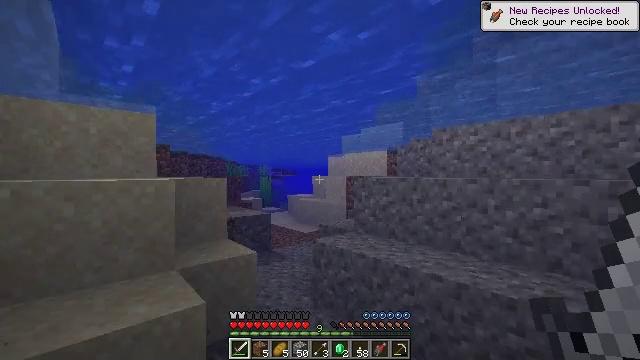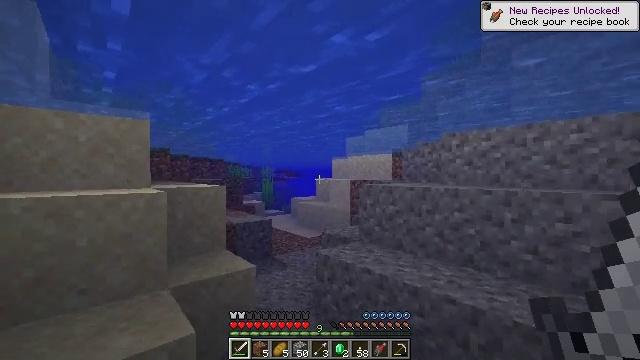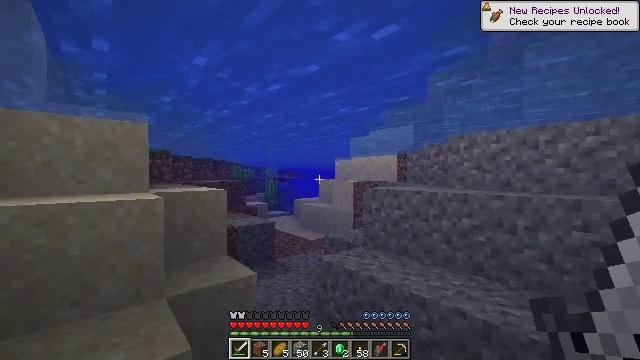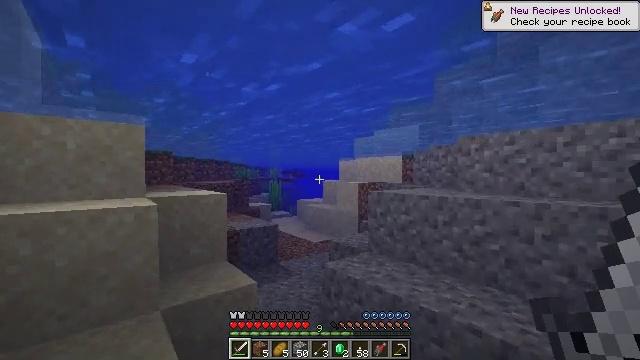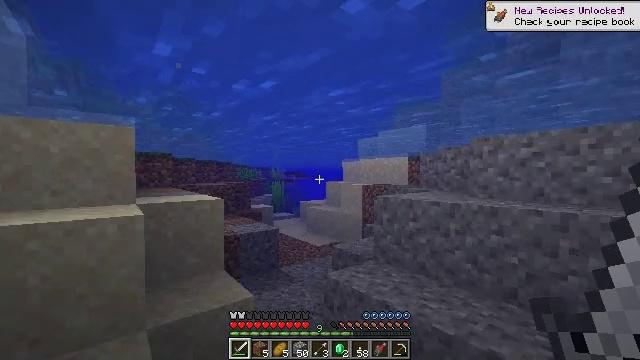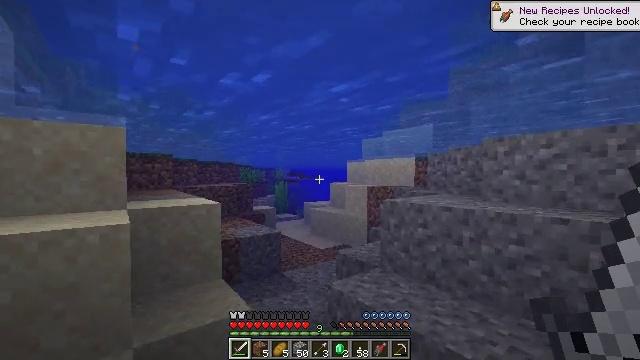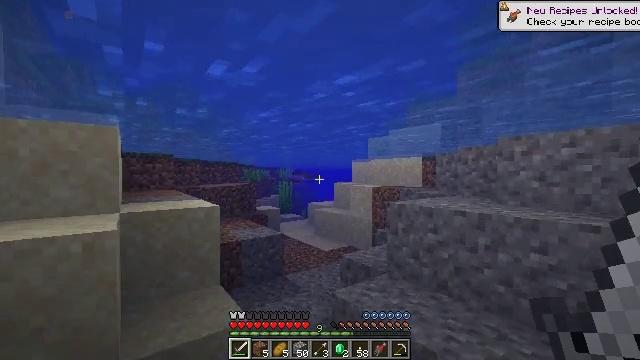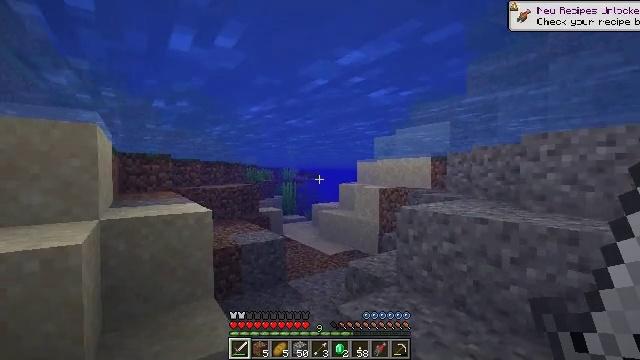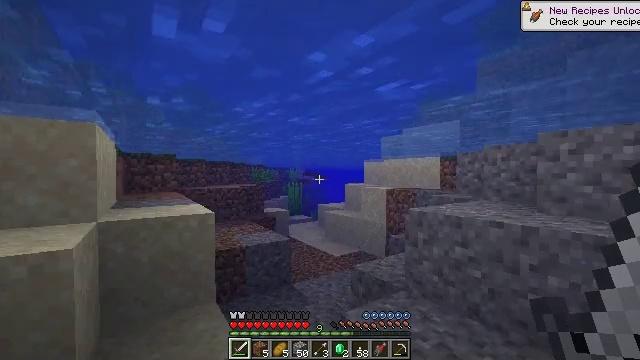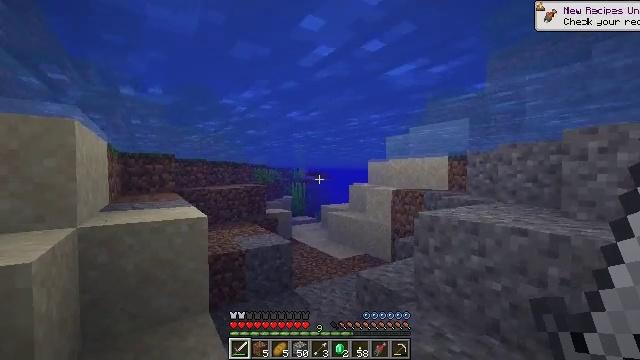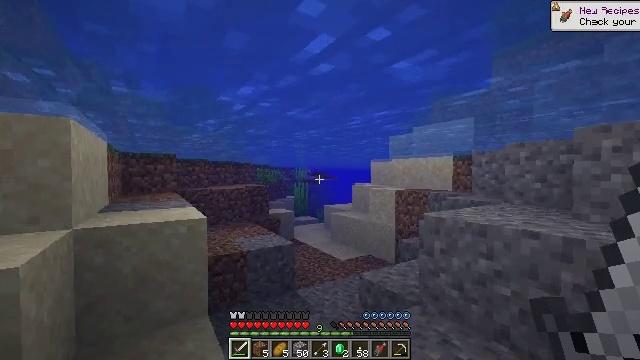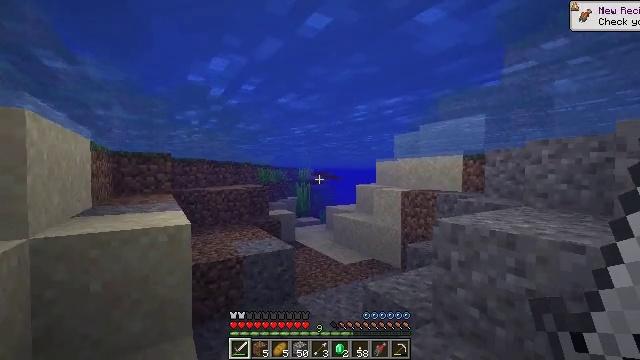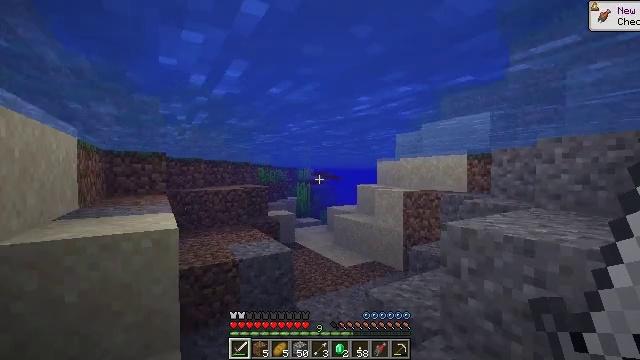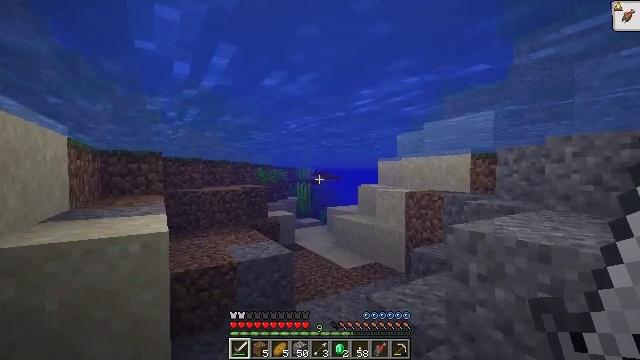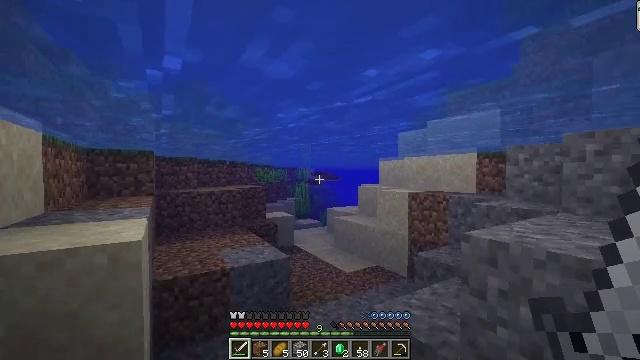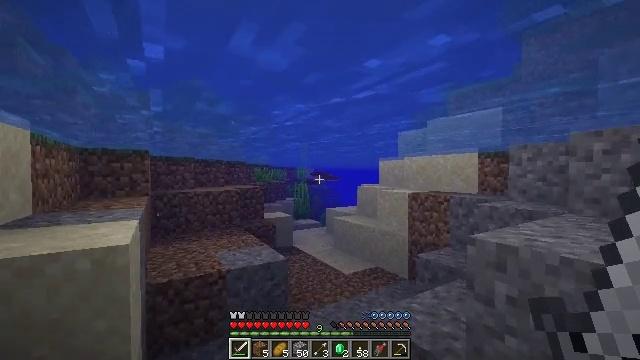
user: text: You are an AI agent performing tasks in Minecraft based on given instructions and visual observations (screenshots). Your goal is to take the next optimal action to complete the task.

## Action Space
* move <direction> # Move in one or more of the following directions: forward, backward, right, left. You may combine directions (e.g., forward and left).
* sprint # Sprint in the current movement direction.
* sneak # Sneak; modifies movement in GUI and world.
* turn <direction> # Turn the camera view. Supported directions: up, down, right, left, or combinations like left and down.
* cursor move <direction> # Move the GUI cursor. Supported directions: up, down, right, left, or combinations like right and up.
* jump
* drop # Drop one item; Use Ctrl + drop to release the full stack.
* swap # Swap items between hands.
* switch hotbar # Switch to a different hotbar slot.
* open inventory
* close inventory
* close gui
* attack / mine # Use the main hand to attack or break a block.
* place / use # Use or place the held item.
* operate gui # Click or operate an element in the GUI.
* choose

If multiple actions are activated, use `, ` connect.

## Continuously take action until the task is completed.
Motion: motion action
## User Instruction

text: Fish and kill the salmon.
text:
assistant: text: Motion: move forward
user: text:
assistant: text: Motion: move forward
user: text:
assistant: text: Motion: move forward
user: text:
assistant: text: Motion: move forward
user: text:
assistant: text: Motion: move forward
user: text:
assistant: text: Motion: move forward, turn left
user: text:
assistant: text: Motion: move forward, turn left
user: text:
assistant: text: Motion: move forward, turn left
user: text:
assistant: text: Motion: move forward
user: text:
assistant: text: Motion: move forward
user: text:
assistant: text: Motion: move forward
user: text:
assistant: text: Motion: move forward
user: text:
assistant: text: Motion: move forward
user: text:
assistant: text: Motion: move forward
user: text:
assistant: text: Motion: move forward
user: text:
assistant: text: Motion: move forward
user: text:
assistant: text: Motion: move forward
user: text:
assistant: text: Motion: move forward
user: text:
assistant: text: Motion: move forward
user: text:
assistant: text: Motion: move forward
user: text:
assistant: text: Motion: move forward
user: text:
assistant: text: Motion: move forward
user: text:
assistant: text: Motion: move forward
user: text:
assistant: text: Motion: move forward
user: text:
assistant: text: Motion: move forward
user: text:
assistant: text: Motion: move forward
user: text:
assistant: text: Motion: move forward
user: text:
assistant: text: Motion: move forward
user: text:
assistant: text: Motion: move forward
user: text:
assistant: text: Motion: move forward